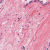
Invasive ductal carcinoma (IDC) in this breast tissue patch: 0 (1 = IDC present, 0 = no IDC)